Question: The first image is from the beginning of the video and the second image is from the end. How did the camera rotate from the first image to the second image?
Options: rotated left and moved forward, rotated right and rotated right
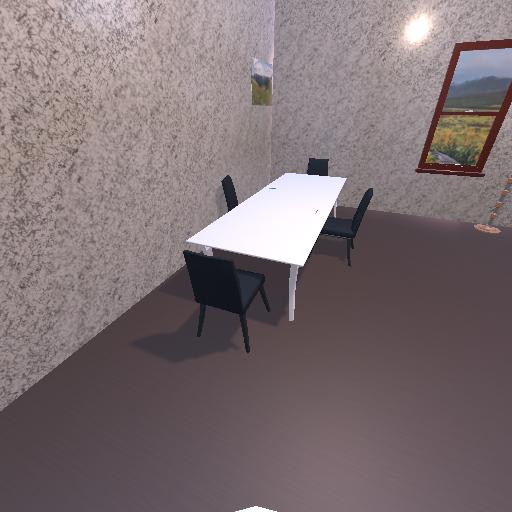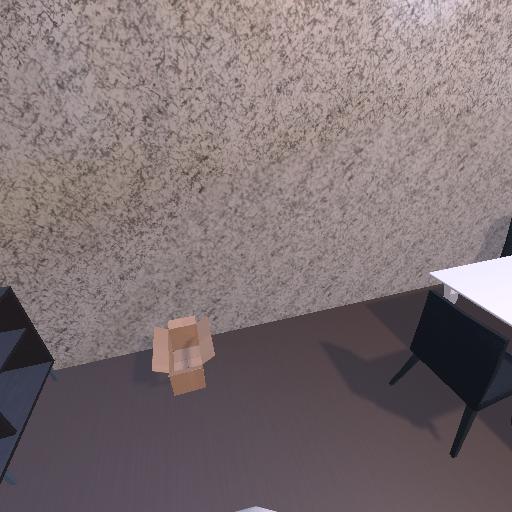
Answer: rotated left and moved forward